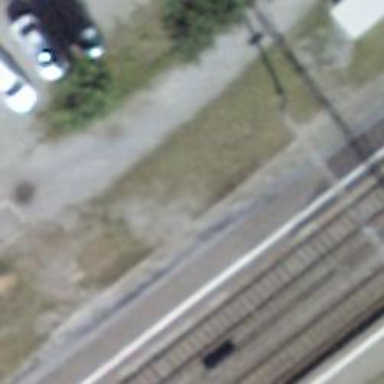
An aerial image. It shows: Abandoned railway siding with one track.